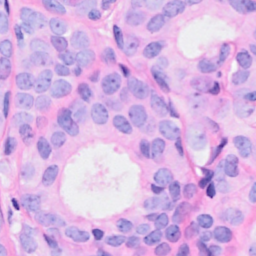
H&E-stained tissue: Breast